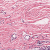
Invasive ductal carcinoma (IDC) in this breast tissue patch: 0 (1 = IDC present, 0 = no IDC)